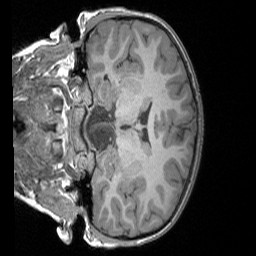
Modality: T1w
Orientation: coronal
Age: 8
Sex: male
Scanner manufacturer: siemens
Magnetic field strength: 3 T
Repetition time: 1.65 s
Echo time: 0.00203 s